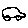
Label: car